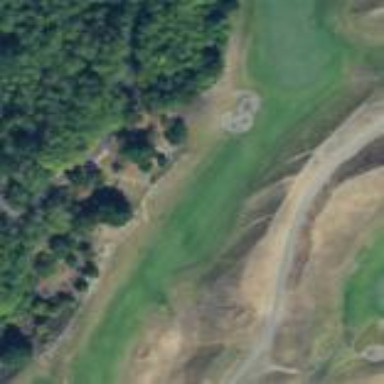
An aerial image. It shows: Grassy area designated as golf fairway.